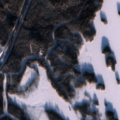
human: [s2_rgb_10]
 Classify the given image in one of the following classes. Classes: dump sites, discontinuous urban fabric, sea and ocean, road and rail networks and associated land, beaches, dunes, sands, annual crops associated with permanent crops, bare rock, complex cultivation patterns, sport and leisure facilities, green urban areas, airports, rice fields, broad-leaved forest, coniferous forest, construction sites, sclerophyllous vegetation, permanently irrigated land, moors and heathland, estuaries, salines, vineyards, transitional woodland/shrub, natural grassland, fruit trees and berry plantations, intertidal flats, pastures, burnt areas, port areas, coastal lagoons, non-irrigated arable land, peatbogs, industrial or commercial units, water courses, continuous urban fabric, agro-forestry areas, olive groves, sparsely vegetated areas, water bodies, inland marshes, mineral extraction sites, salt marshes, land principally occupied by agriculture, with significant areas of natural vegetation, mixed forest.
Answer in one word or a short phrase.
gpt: coniferous forest, mixed forest, water bodies